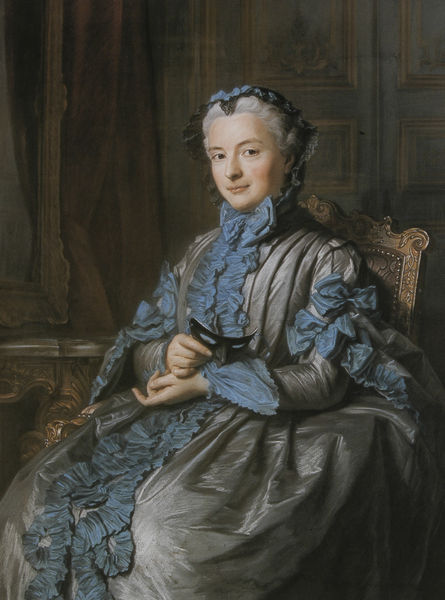
Titel: La Présidente de Rieux en habit de bal
Künstler: Maurice Quentin de La Tour
Standort: Paris
Institution: Musée Cognacq-Jay
Schlagwörter: blau, gemälde, hand, körper, schatten, umhang, sitzen, frankreich, frau, frisur, grau, hintergrund, kleid, licht, mund, pastell, raum, schmuck, schwarz, skizze, stuhl, tür, ölbild, blick, dame, ball, haube, rock, schleife, alt, jung, arm, barock, falten, gesicht, inkarnat, rahmen, spitze, bild, bildnis, hände, innenraum, möbel, portrait, porträt, spiegel, vorhang, öl, gewand, gold, haare, pose, sessel, sitzend, stoff, schleifen, theater, lippen, prinzessin, rokoko, rouge, seide, kamin, perücke, lächeln, bilder, kommode, schrank, alte dame, lehne, italien, venedig, saal, ölgemälde, maskerade, salon, sitzende, brauen, glanz, pupillen, sitzt, stuck, rüsche, rüschen, fliege, kniestück, maske, lehnstuhl, posieren, entwurf, krause, brokat, damast, ganzkörper, schoss, blaugrau, brief, kassetten, konsole, greisin, kassettentür, tur, seidenkleid, porträit, karneval, larve, taft, vorhnag, rüschchen, graue haare, grauhaarig, täfelung, kopfhaube, atlasseide, quentin, atlar, graues kleid, blaue rüschen, gesichtsmaske, ballmaske, rüschel